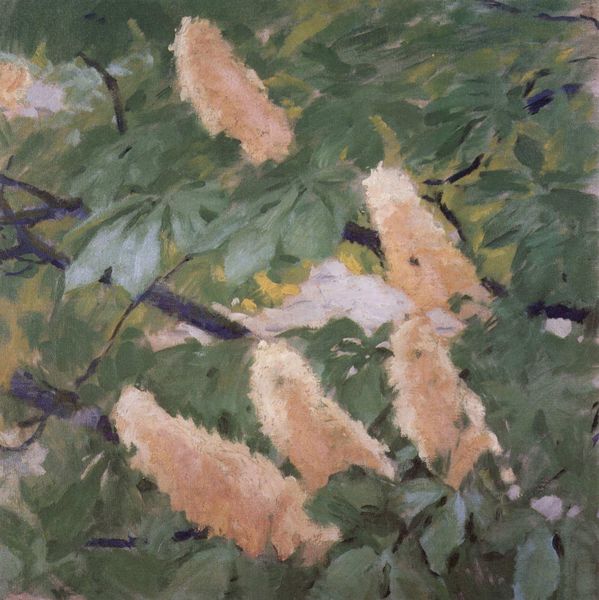
Titel: Kastanienblüten
Künstler: Koloman Moser
Standort: Wien
Institution: Sammlung Leopold
Schlagwörter: baum, blau, blätter, dunkel, gemälde, laub, vogel, weiß, aquarell, cezanne, gelb, grün, impressionismus, äste, blume, blumen, braun, grau, hell, orange, pastell, schwarz, zeichnung, blüte, blüten, rot, beige, expressionismus, malerei, öl, ast, natur, zweige, busch, gebüsch, sonne, blatt, pflanze, krone, rosa, frucht, stillleben, japan, sommer, studie, modern, lila, violett, blue, feathers, oil, white, black, dark, gray, green, painting, yellow, detail, monet, nah, kerze, manet, flowers, oil painting, pink, brown, plant, impressionisten, baumkrone, hoch, frühling, flieder, oben, acryl, wood, flower, clouds, fruit, tree, nature, water, summer, trees, kastanie, ahorn, winter, light, reeds, plants, blätterdach, bird, birds, tempera, abstract, peach, spring, leafes, leaves, kastanien, art, colourful, animal, bush, pond, branches, impressionist, brush, leaf, chagal, leave, blurry, branch, fox, representative, lily, stem, five, nest, blütenstände, woods, kastanienblätter, puff, high, kastanienblüten, soft, blassgrün, spike, painterly, cotton, spikes, rabbit, fuzzy, twigs, salmon, pollen, friendly, patch, treetop, reed, water lily, pine cones, seeds, light green, chestnut, floewrs, bracts, sumac, rosskastanie